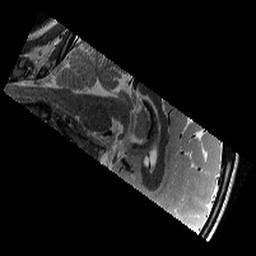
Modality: T2w
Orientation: sagittal
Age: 9
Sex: male
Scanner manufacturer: siemens
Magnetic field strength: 3 T
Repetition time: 9.23 s
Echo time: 0.067 s